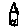
Label: house